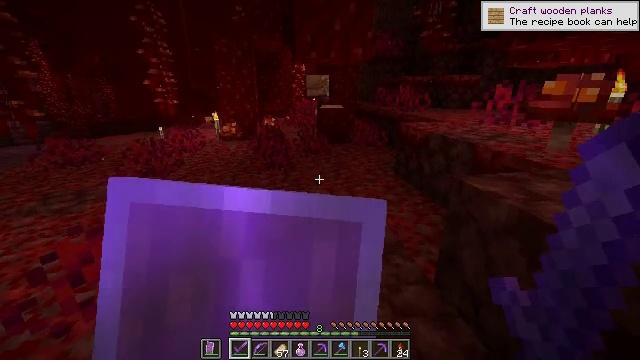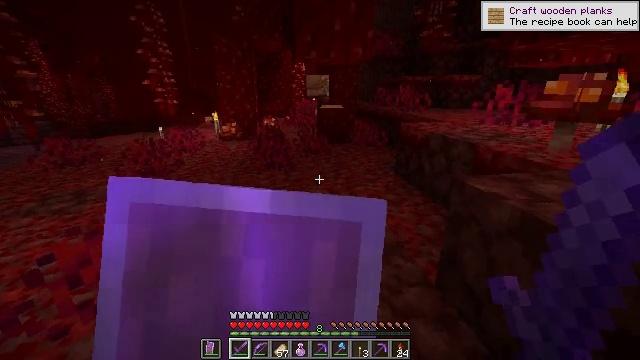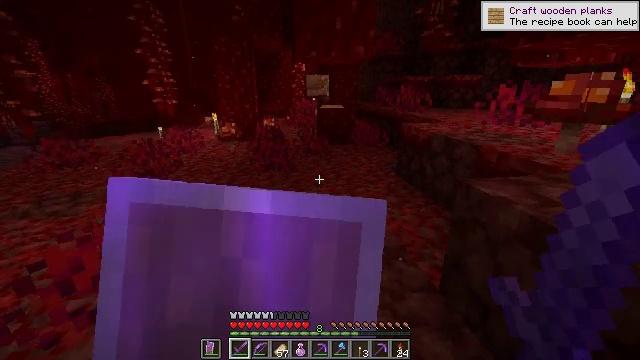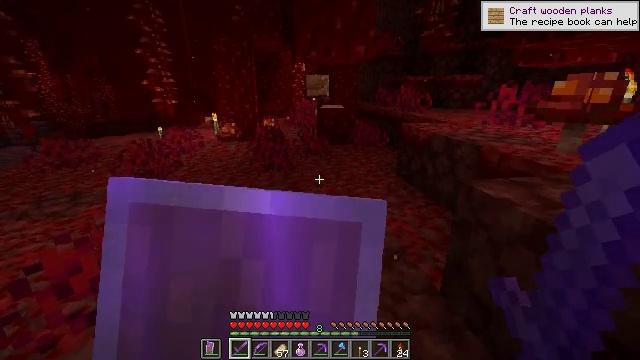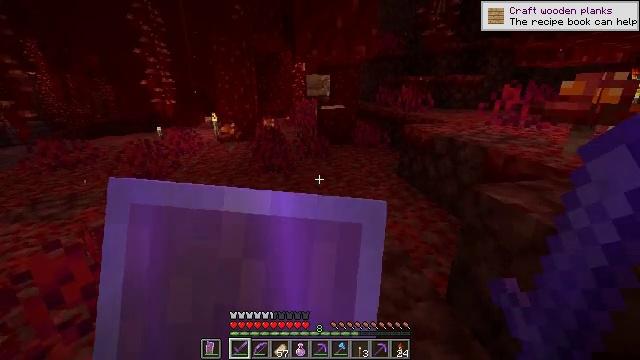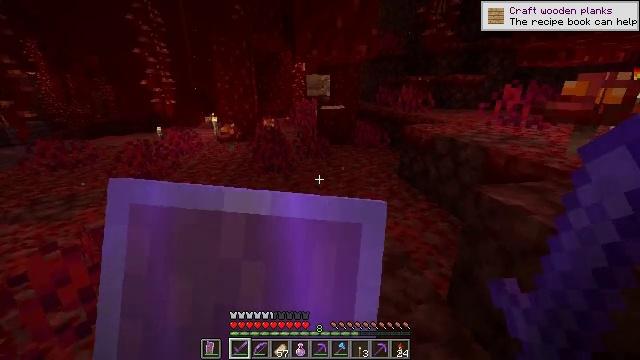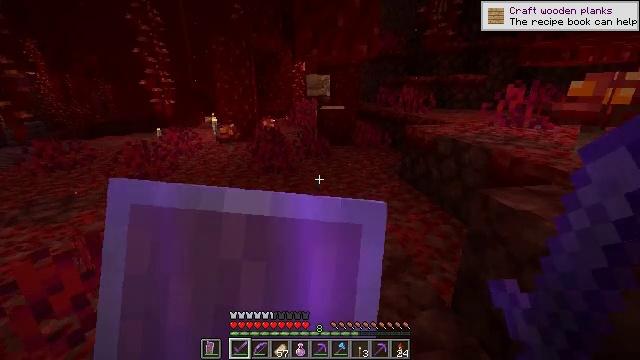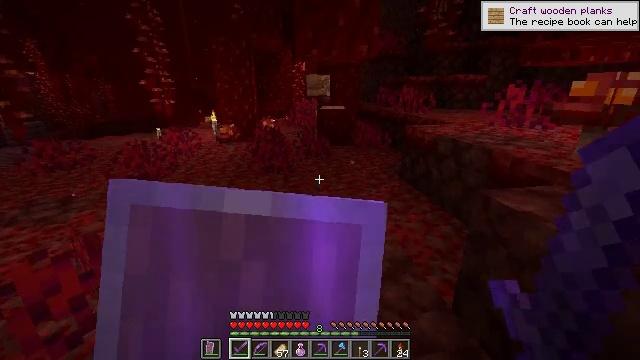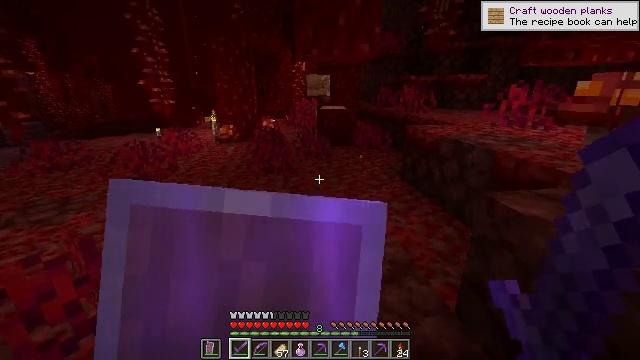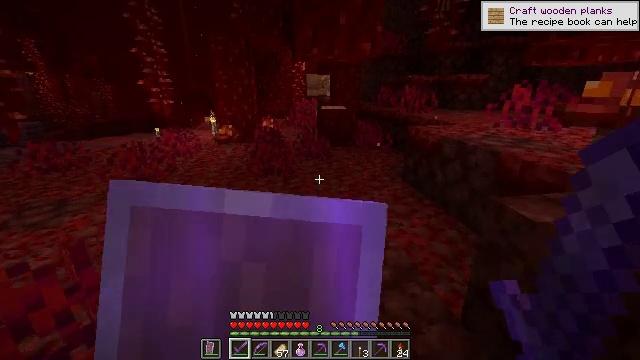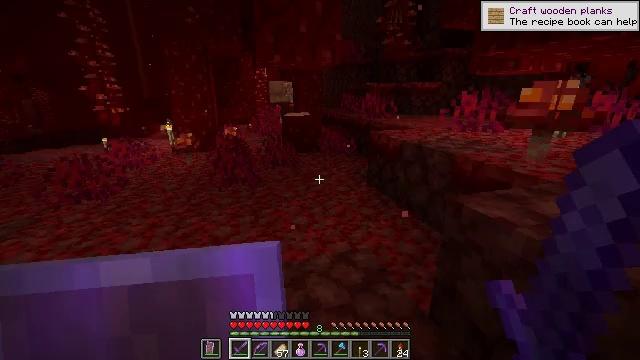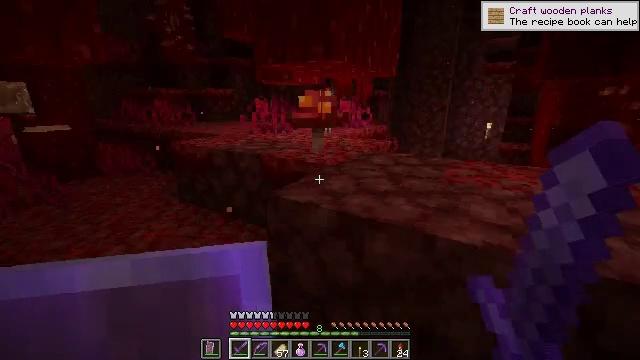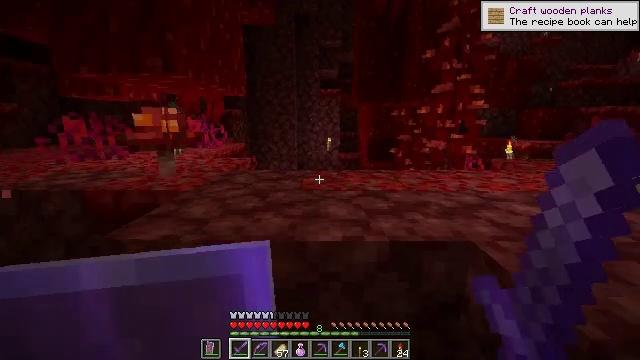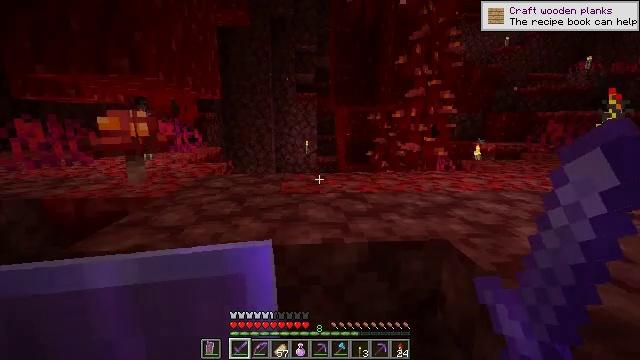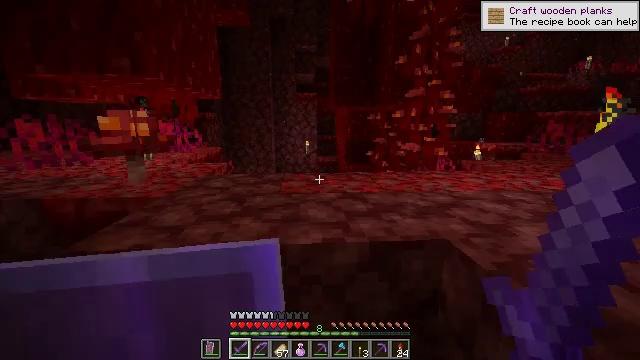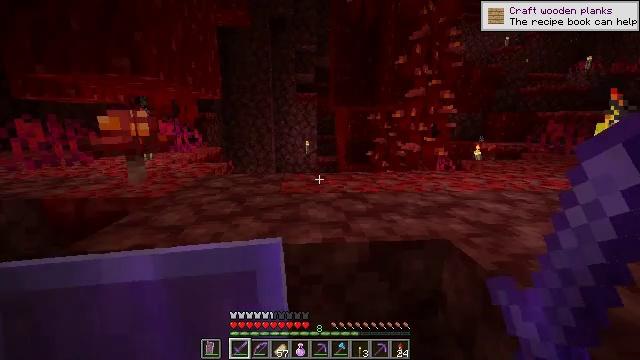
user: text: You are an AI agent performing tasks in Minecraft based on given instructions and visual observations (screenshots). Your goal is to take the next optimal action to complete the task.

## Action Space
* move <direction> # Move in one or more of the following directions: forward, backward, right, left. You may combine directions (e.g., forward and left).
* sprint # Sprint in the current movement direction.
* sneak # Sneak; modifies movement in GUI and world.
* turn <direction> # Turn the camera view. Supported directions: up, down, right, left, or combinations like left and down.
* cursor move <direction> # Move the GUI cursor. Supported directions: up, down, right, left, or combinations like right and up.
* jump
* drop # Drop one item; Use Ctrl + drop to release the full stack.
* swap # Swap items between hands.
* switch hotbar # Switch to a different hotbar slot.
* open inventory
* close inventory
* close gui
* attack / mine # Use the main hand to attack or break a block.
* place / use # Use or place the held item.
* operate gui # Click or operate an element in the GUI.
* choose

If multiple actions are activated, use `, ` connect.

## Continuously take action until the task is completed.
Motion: motion action
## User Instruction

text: Remove crimson fungus from its spot.
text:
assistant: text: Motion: move forward, use / place
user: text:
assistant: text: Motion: move forward, use / place
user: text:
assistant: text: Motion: move forward, use / place
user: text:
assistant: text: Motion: move forward, use / place
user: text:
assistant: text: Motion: move forward, use / place
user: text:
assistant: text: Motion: move forward, use / place
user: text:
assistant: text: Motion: move forward, use / place
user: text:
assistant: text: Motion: move forward, use / place
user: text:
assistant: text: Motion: move forward, use / place
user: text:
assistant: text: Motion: turn right and up
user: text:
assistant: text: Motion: turn right and up
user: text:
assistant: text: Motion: turn right and up
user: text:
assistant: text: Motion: turn right
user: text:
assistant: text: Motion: no_op
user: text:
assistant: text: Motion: no_op
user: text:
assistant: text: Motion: no_op
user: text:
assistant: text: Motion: turn right
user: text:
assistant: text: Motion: turn right
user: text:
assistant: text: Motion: turn right
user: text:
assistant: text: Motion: turn right
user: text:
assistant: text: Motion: move forward, turn right
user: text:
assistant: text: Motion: move forward, sprint, turn right
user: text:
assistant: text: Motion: move forward, sprint
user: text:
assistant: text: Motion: move forward, sprint
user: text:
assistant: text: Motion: move forward, sprint
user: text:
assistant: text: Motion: move forward, sprint, turn right and down
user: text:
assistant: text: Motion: move forward, sprint, turn right and down, jump
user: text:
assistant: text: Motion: move forward, sprint, turn right and down, jump
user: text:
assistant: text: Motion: move forward, sprint, jump
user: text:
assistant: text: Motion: move forward, sprint, jump